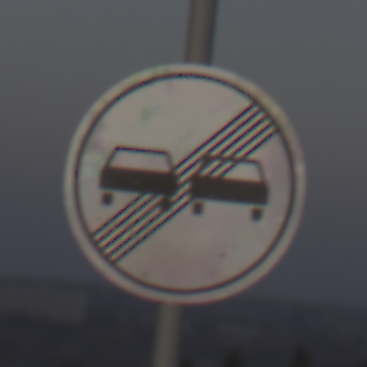
Verkehrszeichen: EndeUeberholverbot
Umgebung: Outdoor, Suburban
Tageszeit: SunriseSunset
Wetter: Clear
Licht: Natural
Jahreszeit: NotSpecified
Kontrast: LowContrast